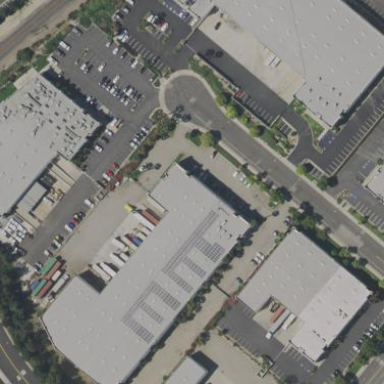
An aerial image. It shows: Warehouse.